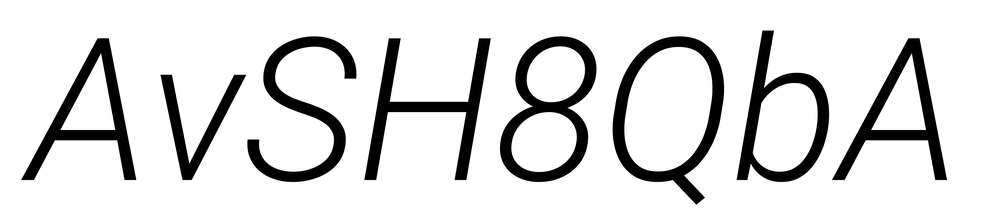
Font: Roboto-Italic_Light_Italic